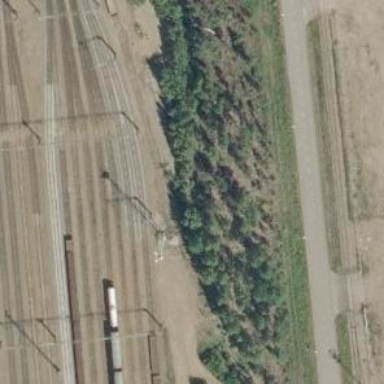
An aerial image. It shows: Railway yard.